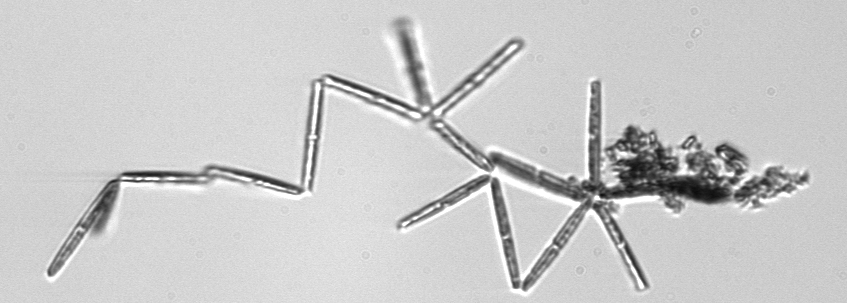
Label: Thalassionema